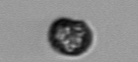
Label: Dinophyceae